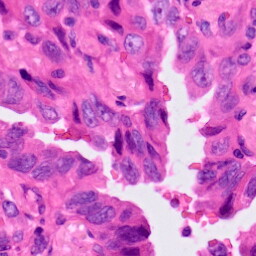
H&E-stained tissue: Lung